Question: I am trying to compute S3x3 moving averages, using asymmetric weights, as described in this <URL> and I am unsure if my interpretation of the following is correct when translating from MatLab:
1. Have I set up my matrices in the same way?
2. Does scipy.signal.convolve2d do the same as MatLab's conv2d in this instance?
3. Why is my fit so bad?!
In MatLab, the filter is given and applied as:
'''
% S3x3 seasonal filter
% Symmetric weights
sW3 = [1/9;2/9;1/3;2/9;1/9];
% Asymmetric weights for end of series
aW3 = [.259 .407;.37 .407;.259 .185;.111 0];
% dat contains data - simplified adaptation from link above
ns = length(dat) ; first = 1:4 ; last = ns - 3:ns;
trend = conv(dat, sW3, 'same');
trend(1:2) = conv2(dat(first), 1, rot90(aW3,2), 'valid');
trend(ns-1:ns) = conv2(dat(last), 1, aW3, 'valid');
'''
I have interpreted this in python using my own data, I have assumed in doing so that ';' in MatLab matrices means and that a space means
'''
import numpy as np
from scipy.signal import convolve2d
dat = np.array([0.<PHONE>, <PHONE> , <PHONE> , 0.<PHONE>, 0.<PHONE>, 0.<PHONE>])
dat = dat.reshape(dat.shape[0], 1) # in columns
sW3 = np.array([[1/9.],[2/9.],[1/3.],[2/9.],[1/9.]])
aW3 = np.array( [[ 0.259, 0.407],
[ 0.37 , 0.407],
[ 0.259, 0.185],
[ 0.111, 0. ]])
trend = convolve2d(dat, sW3, 'same')
trend[:2] = convolve2d(dat[:2], np.rot90(aW3,2), 'same')
trend[-2:] = convolve2d(dat[-2:], np.rot90(aW3,2), 'same')
'''
Plotting the data, the fit is pretty bad...
'''
import matplotlib.pyplot as plt
plt.plot(dat, 'grey', label='raw data', linewidth=4.)
plt.plot(trend, 'b--', label = 'S3x3 trend')
plt.legend()
plt.plot()
'''

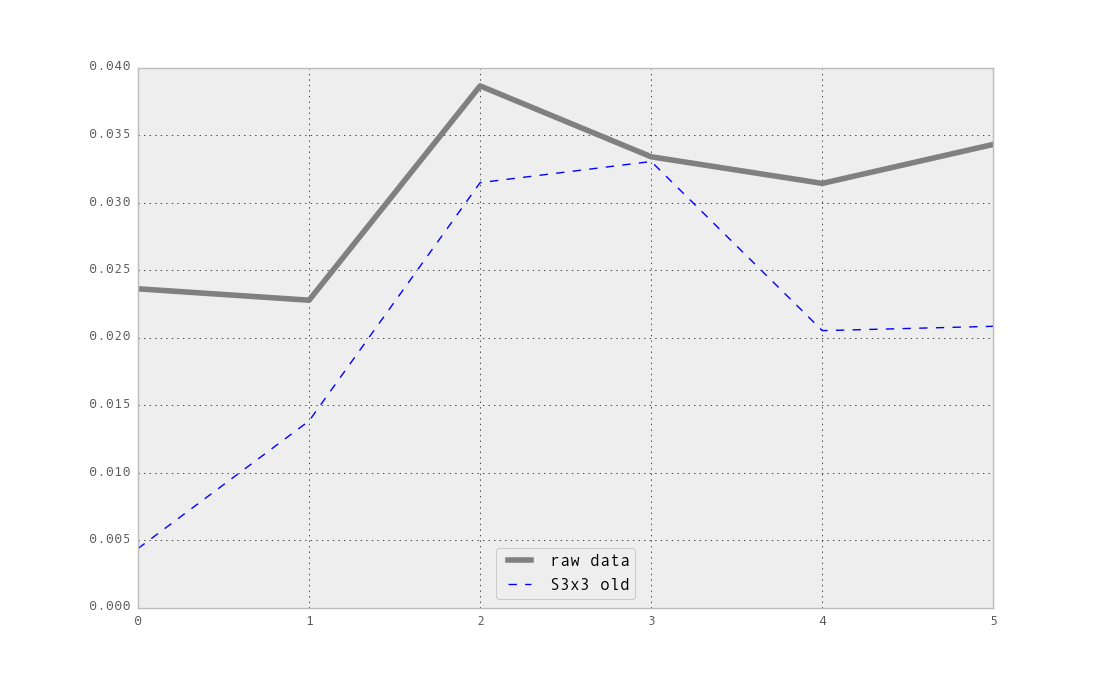
Answer: Solved.

It turned out that the issue was really to do with the subtle differences in MatLab's 'conv2d' and scipy's 'convolve2d', from the <URL>:
> 'C = conv2(h1,h2,A)' convolves of 'A' with the vector 'h1' and then convolves of the result with the vector 'h2'
This means that what is actually happening at the edges is incorrect in my code. It should actually be the of a the convolution of each endpoint and the relevant columns of 'aW3'
e.g.
'''
nwtrend = np.zeros(dat.shape)
nwtrend = convolve2d(dat, sW3, 'same')
for i in xrange(np.rot90(aW3, 2).shape[1]):
nwtrend[i] = np.convolve(dat[i,0], np.rot90(aW3, 2)[:,i], 'same').sum()
for i in xrange(aW3.shape[1]):
nwtrend[-i-1] = np.convolve(dat[-i-1,0], aW3[:,i], 'same').sum()
'''
'''
plt.plot(nwtrend, 'r', label='S3x3 new',linewidth=2.)
plt.plot(trend, 'b--', label='S3x3 old')
plt.legend(loc='lower centre')
plt.show()
'''